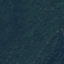
Label: Forest